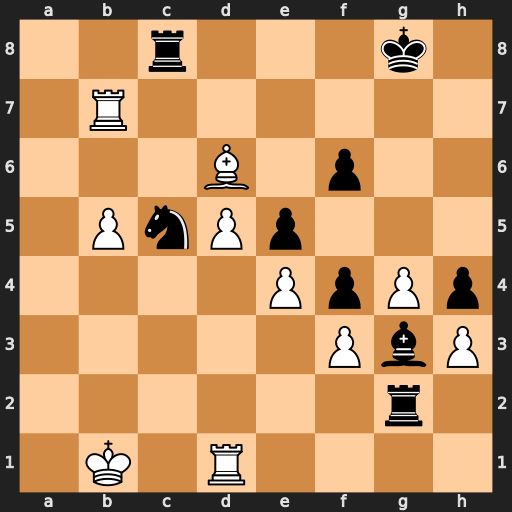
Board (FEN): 2r3k1/1R6/3B1p2/1PnPp3/4PpPp/5PbP/6r1/1K1R4
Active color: w
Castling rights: -
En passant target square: -
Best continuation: Bxc5 Rxc5 d6 Rc4 Ra7 Rb4+ Ka1 Bf2 d7 Bd4+ Rxd4 Rxd4 Ra8+